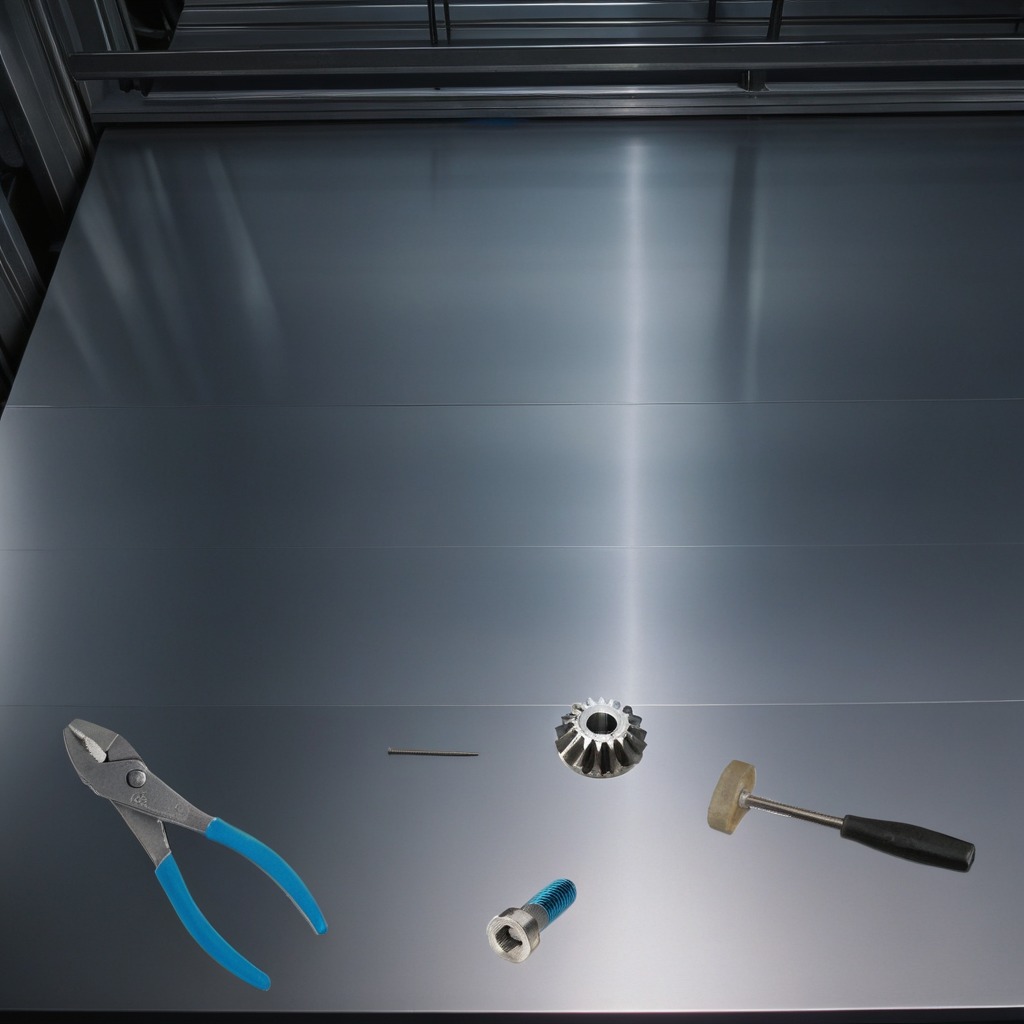
A steel gear with teeth, a hammer, an iron nail, a metal machine screw, and a pair of pliers are lying on the tabletop.